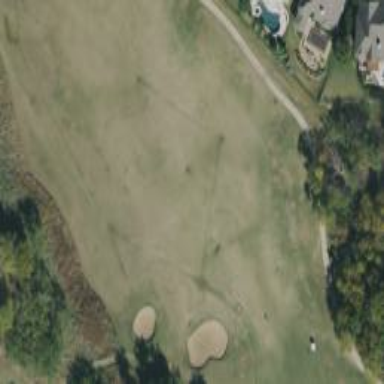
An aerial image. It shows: View of golf hole.